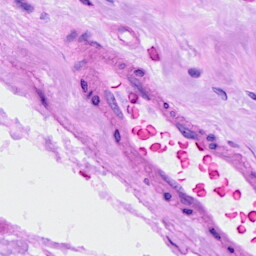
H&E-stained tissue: Ovarian